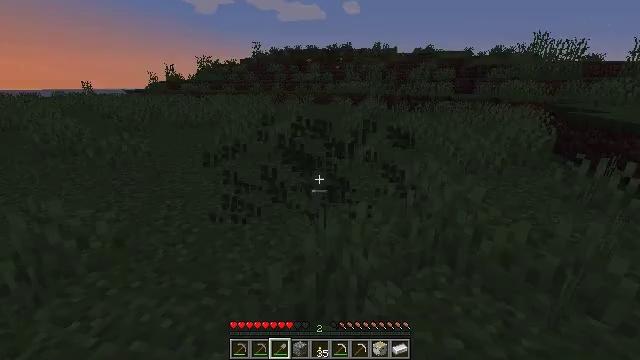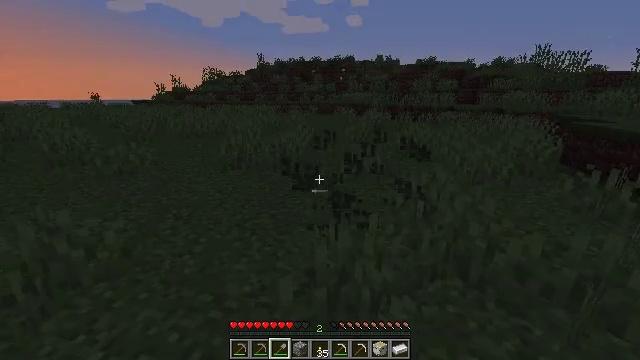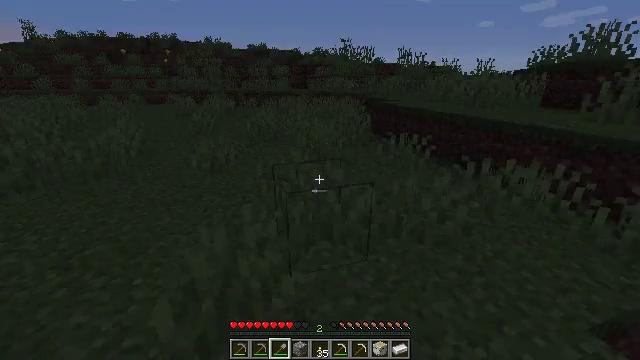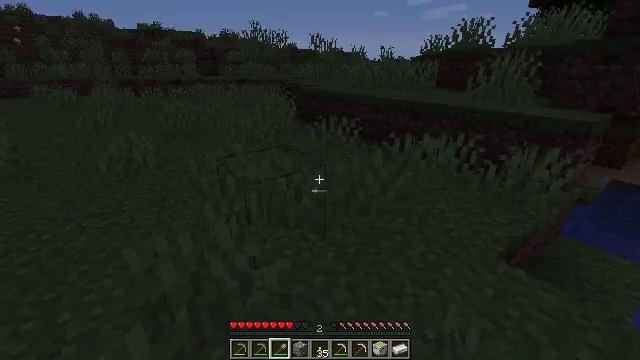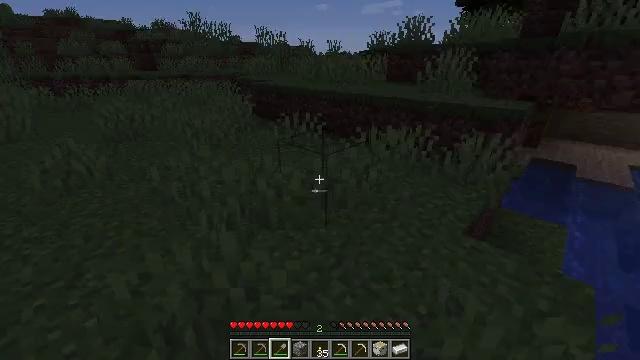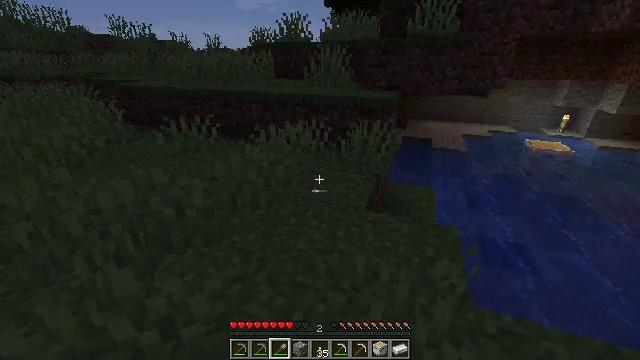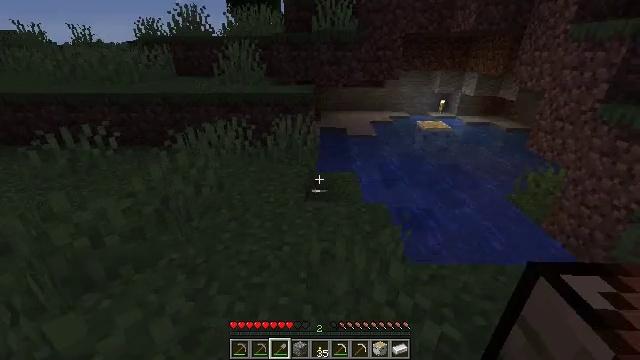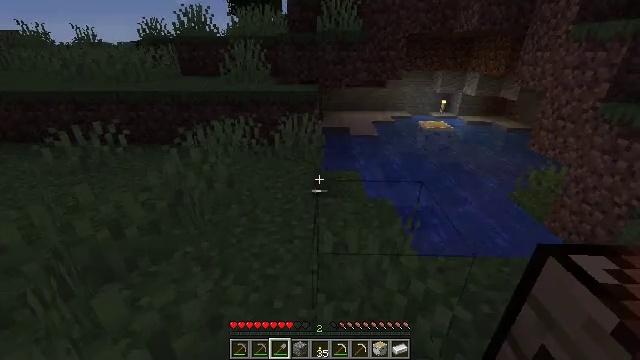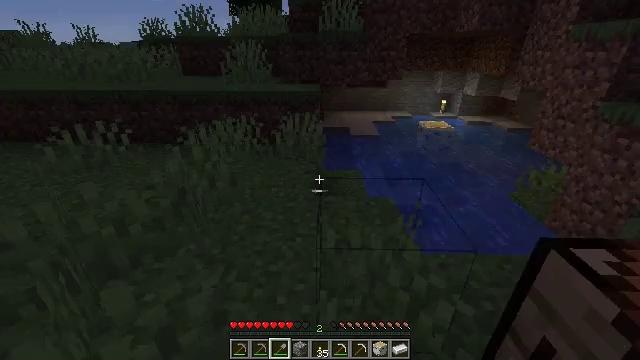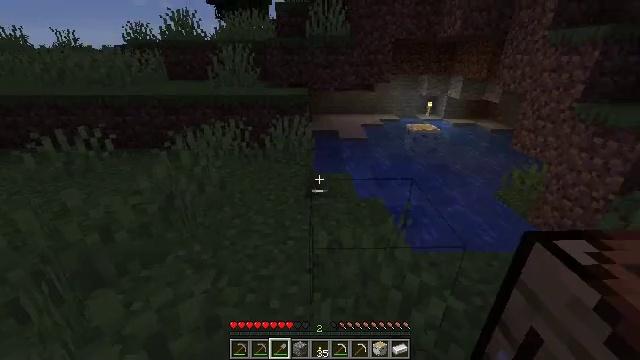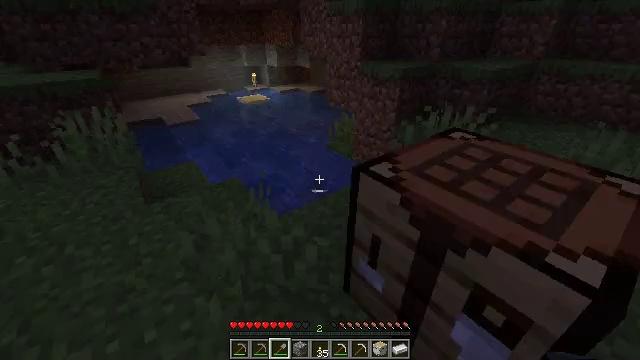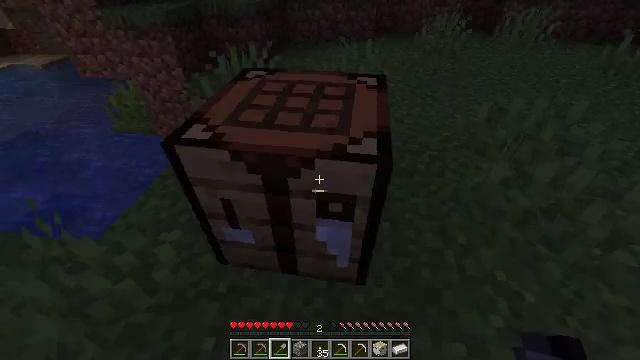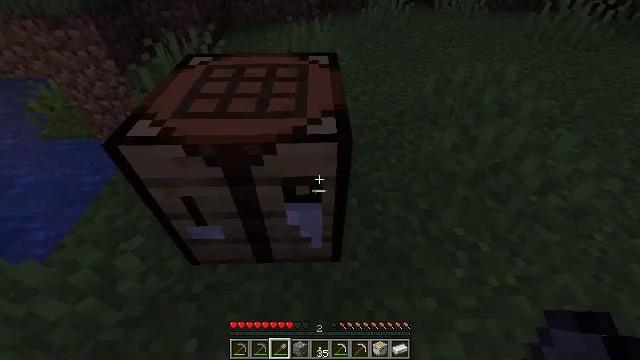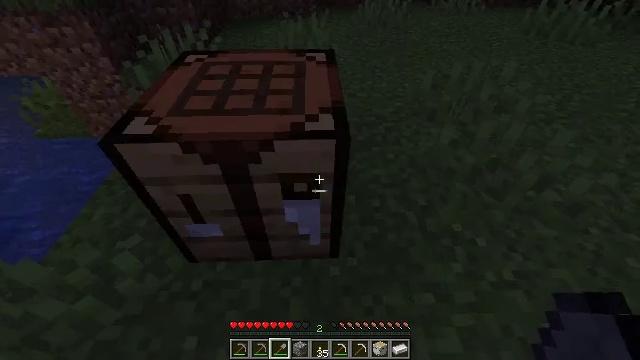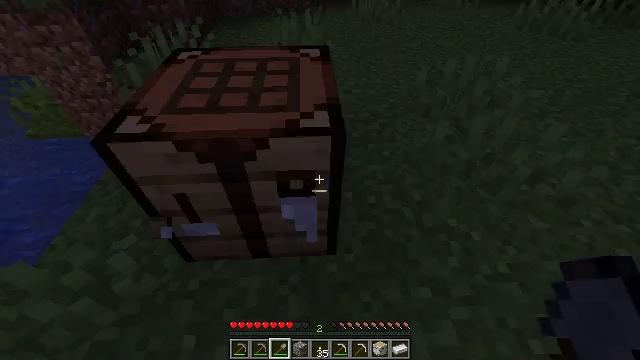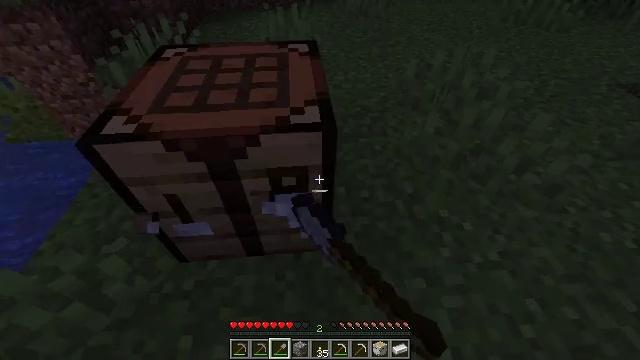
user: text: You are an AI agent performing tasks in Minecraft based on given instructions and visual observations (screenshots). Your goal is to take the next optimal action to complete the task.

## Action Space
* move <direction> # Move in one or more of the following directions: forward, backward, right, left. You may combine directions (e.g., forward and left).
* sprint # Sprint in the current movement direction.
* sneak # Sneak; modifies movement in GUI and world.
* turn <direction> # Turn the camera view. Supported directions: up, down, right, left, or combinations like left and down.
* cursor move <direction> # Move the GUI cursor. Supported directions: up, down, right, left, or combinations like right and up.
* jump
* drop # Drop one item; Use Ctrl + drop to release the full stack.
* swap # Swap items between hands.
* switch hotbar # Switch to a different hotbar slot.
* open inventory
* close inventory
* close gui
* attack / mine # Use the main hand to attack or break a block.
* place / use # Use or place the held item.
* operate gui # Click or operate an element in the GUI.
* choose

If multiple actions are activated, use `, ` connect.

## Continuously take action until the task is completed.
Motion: motion action
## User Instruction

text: Mine block crafting table.
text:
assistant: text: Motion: move left, turn up
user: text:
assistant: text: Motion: move left, turn right and down
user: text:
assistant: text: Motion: move left, turn right and down
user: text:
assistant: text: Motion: move left, turn right and down
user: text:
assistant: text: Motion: move left, turn right
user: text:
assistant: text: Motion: turn right
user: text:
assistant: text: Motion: no_op
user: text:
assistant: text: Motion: no_op
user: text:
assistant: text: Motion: turn right
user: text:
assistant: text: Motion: turn right and down
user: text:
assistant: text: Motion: turn right and down
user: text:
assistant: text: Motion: turn right and down
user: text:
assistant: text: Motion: no_op
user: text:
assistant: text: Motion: turn right, attack / mine
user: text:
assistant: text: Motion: turn right, attack / mine
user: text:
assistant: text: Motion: attack / mine
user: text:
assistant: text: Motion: attack / mine
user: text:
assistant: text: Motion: turn left and up, attack / mine
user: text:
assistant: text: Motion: move forward, turn left and up, attack / mine
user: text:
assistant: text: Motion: move forward, attack / mine
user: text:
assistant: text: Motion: attack / mine
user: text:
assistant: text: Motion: attack / mine
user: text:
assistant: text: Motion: attack / mine
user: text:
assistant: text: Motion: attack / mine
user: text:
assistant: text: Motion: attack / mine
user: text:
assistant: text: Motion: attack / mine
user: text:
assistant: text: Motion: turn down, attack / mine
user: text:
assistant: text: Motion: attack / mine
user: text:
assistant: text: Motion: attack / mine
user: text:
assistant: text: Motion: attack / mine